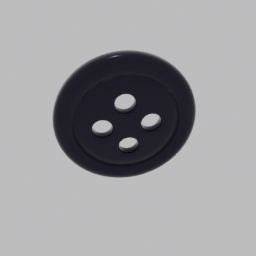
Label: people